Aerial crown-view tile of a tropical tree (Barro Colorado Island, Panama), acquired 20240813:
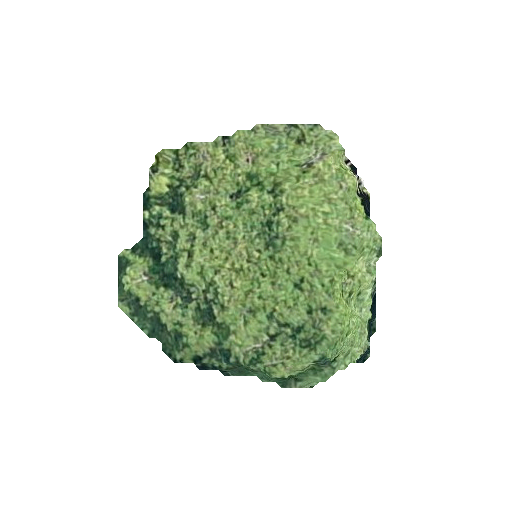
Species: Virola surinamensis
GBIF accepted scientific name: Virola surinamensis
Crown area: 81.631 m²